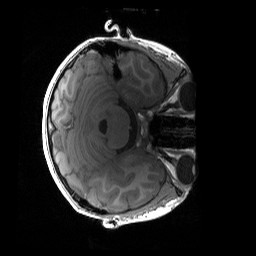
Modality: T1w
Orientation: axial
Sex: female
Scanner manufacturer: siemens
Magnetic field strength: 3 T
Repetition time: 1.9 s
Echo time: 0.00243 s